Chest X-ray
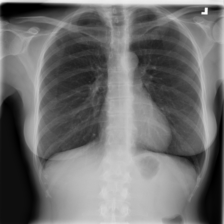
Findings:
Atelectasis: negative
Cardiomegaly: negative
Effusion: negative
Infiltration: negative
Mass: negative
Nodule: negative
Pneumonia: negative
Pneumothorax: negative
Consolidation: negative
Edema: negative
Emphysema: negative
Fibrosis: negative
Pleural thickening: negative
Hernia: negative